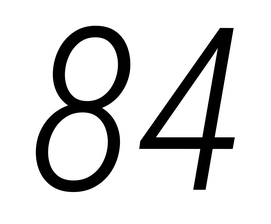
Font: Roboto-Italic_Condensed_Light_Italic